Interaction volume radius: 10 \u00c5
Interaction volume height: 10 \u00c5
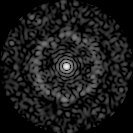
Disorder parameter: 0.8428